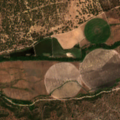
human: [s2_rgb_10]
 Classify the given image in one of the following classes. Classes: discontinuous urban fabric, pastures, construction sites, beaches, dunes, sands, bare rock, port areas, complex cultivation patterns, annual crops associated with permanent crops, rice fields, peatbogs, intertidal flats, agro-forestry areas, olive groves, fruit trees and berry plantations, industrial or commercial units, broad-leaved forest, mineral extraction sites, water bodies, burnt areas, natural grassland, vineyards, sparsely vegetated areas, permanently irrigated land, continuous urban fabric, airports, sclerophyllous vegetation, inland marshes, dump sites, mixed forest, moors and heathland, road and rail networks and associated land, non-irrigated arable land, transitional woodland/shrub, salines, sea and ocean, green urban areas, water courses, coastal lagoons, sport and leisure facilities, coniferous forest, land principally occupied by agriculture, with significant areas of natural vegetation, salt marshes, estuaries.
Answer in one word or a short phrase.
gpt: permanently irrigated land, olive groves, agro-forestry areas, broad-leaved forest